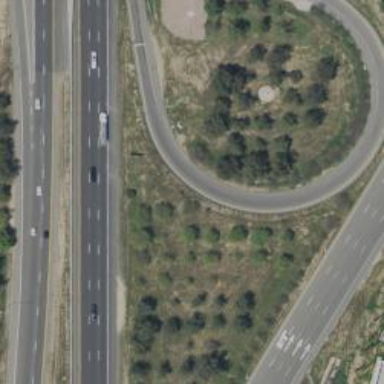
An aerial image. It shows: Motorway link.